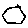
Label: hexagon